Question: I'm trying to accomplish the following:

Basically, this is just a block element:
'''
<div></div>
div {
width: 100px;
height: 100px;
}
'''
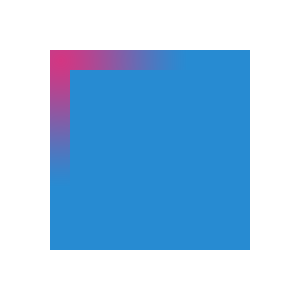
Answer: You can use 'border-image' with some 'radial-gradient' like this:
:
'''
<div><div>
'''
:
'''
div {
width:200px;
height:200px;
background:blue;
border-style:solid;
border-image:-webkit-radial-gradient(-15% -15%, farthest-side, red, blue) 20/8;
border-image:-moz-radial-gradient(-15% -15%, farthest-side, red, blue) 20/8; //Will work starting with FF29.
border-image:radial-gradient(-15% -15%, farthest-side, red, blue) 20/8;
}
'''
Here is the <URL>
: Unfortunately Internet Explorer does not support this yet. The current version of Firefox (29.0.1) does <URL>, but all previous versions including ESRs won't render it correctly, and there is nothing on the horizon for IE, and all past versions will never support this method. If you need to support any versions of IE, you'll need to use another method, such as using a pseudo-element ':before'.